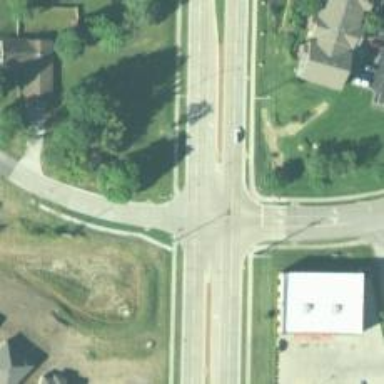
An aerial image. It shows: Footway crossing.